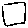
Label: square